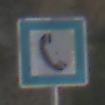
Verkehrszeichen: Fernsprecher
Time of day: MorningAfternoon
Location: Outdoor (Nature)
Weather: Clear
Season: NotSpecified
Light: Natural